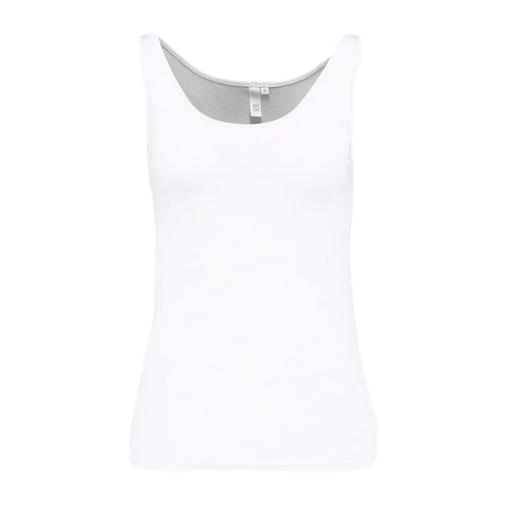
slim scoop tank, white pure tank top, white scoop-neck tank, white background